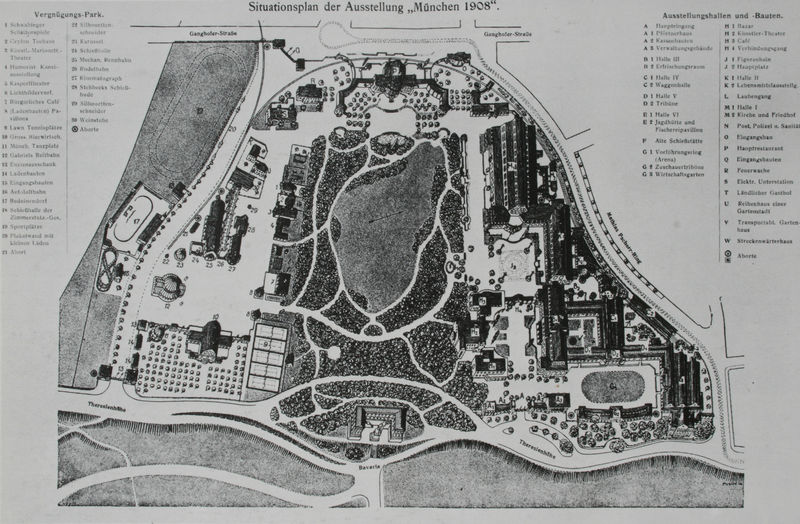
Titel: Situationsplan der Ausstellung "München 1908"
Schlagwörter: weiß, bäume, see, grau, schwarz, skizze, anlage, park, rasen, häuser, gewässer, wege, blatt, wald, oval, papier, ansicht, flächen, mauer, gelände, grafik, graphik, stadtansicht, titel, seite, schwarzweiß, überschrift, ausstellung, schloß, strassen, plan, bauten, legende, grundriss, stadion, stadtplan, parkgelände